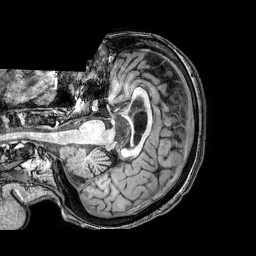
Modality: T1w
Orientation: axial
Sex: female
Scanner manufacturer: philips
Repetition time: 0.008172 s
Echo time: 0.00377 s